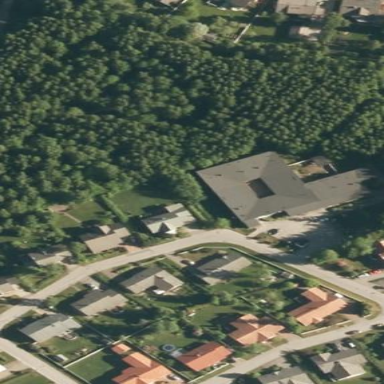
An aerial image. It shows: Nursing home.